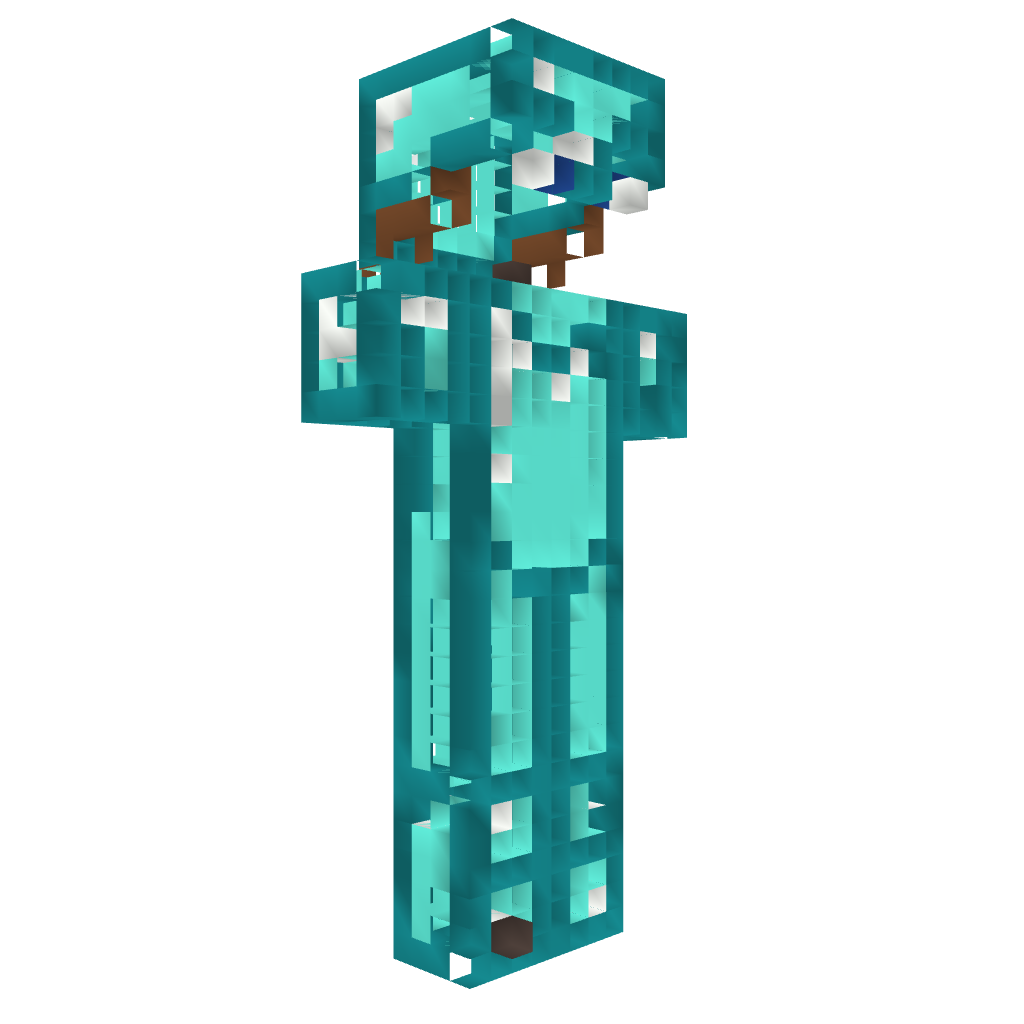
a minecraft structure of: Demigod Statue